Field crop: maize
Growth stage: 1
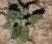
Species: chenopodium